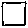
Label: square